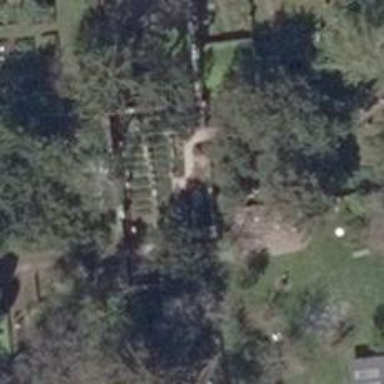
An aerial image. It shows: Historic tomb in cemetery.